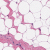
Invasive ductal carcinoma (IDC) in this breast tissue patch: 0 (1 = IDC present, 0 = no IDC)